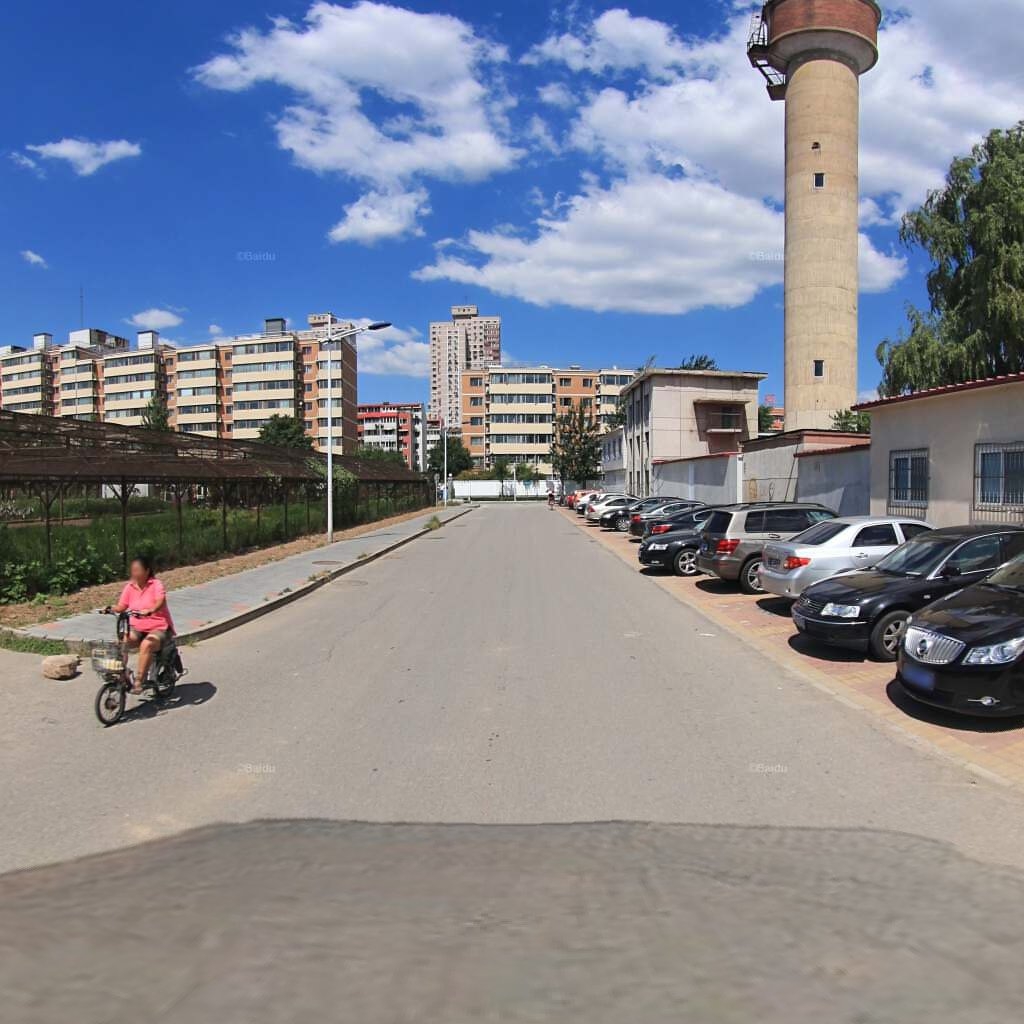
Region: Haidian
Road damage annotations: longitudinal crack, manhole cover, manhole cover